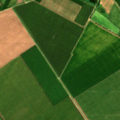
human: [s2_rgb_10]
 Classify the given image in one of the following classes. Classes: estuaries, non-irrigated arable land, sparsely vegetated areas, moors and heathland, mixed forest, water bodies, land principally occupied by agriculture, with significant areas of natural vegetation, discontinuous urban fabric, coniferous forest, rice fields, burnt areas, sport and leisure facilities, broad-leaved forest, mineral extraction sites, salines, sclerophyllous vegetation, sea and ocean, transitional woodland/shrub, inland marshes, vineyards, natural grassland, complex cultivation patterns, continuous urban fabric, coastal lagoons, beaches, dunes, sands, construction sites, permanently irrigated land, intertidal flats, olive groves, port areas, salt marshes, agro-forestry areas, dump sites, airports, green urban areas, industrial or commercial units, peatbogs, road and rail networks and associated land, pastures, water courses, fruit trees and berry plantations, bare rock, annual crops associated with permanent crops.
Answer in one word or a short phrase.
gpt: non-irrigated arable land